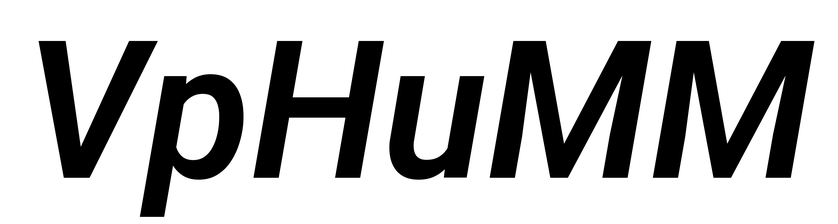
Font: Roboto-Italic_SemiBold_Italic